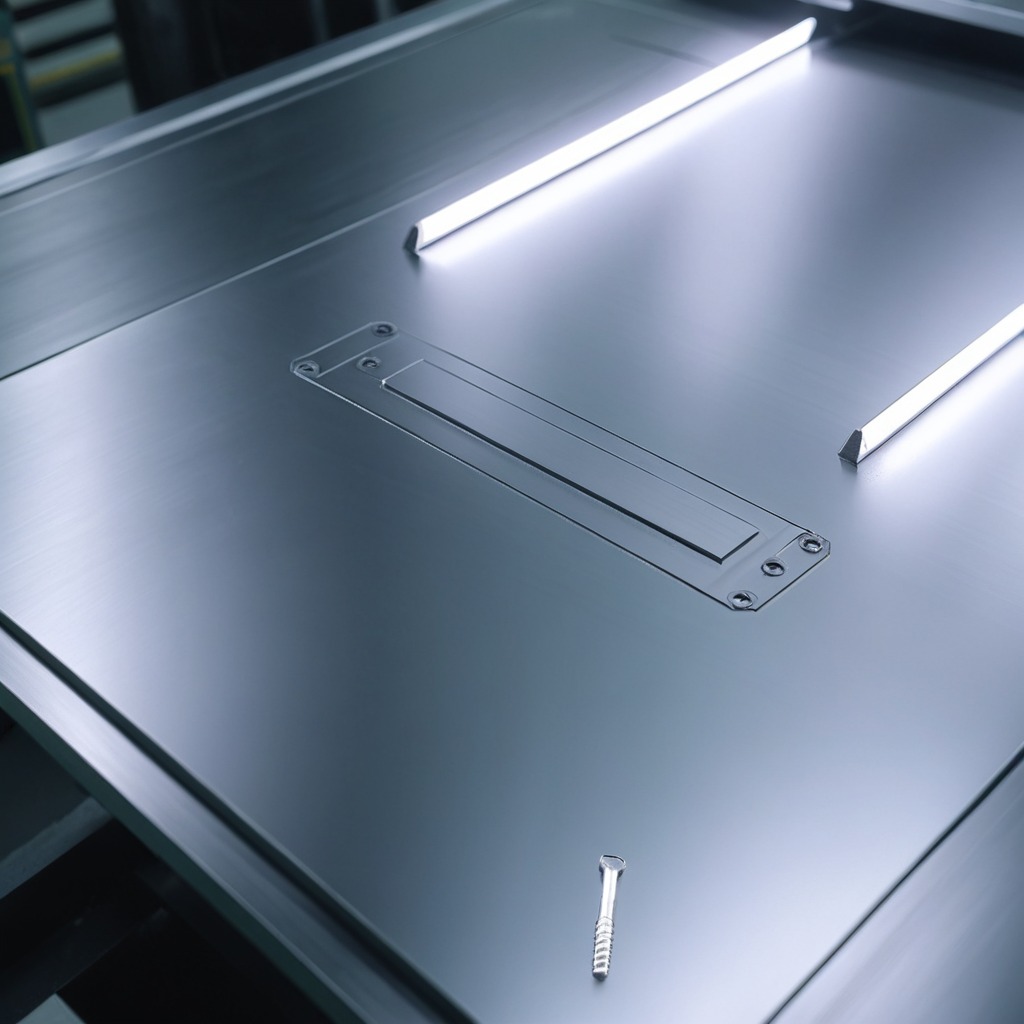
A metal screw is lying on a metal table in a machine shop under fluorescent lights.